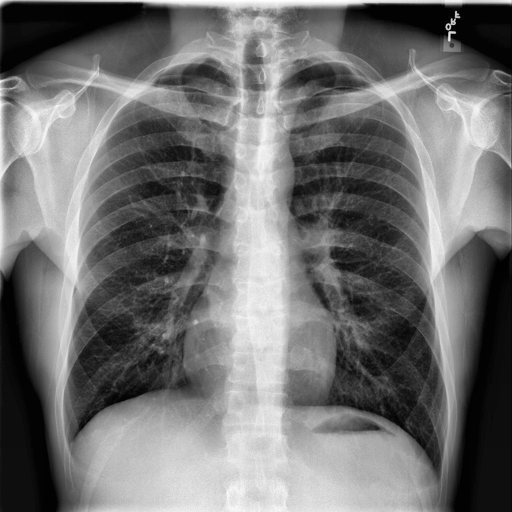
Finding: NORMAL